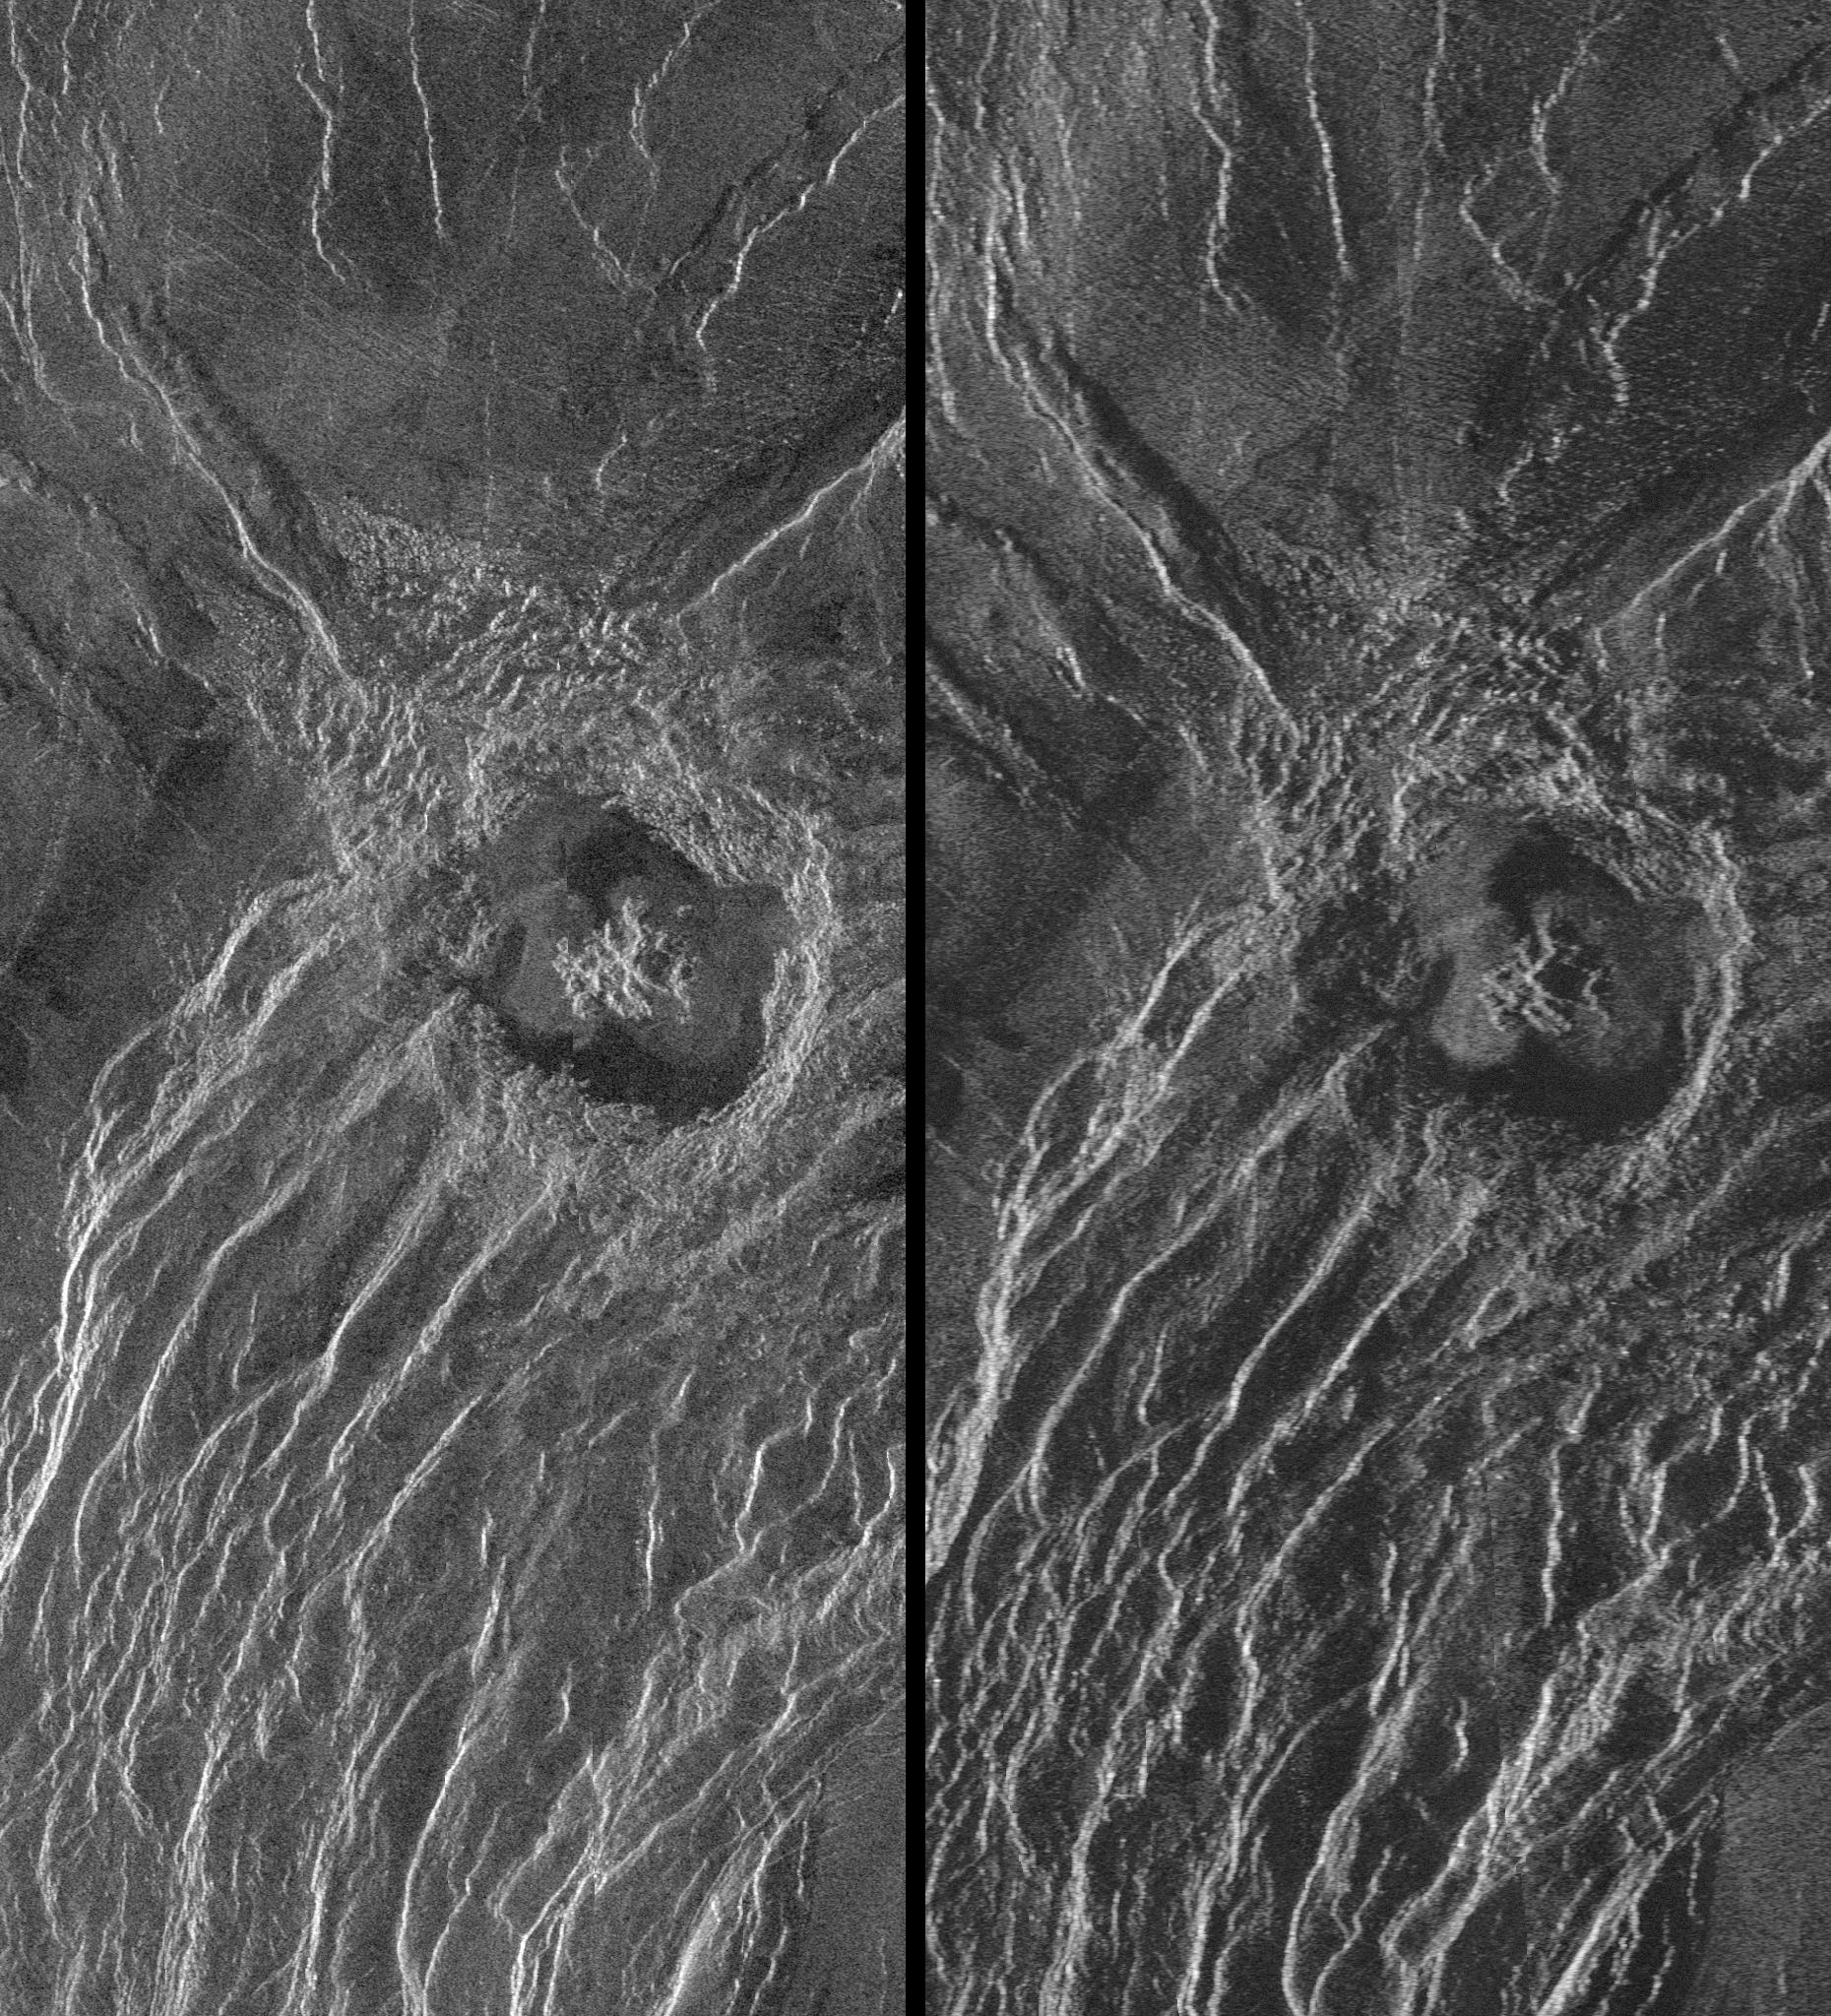
Venus - Stereo Image Pair of Crater Goeppert-Mayer Venus, Magellan